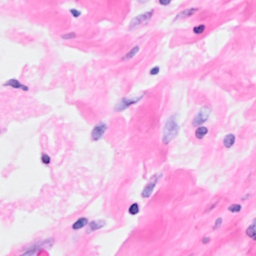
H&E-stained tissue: Breast